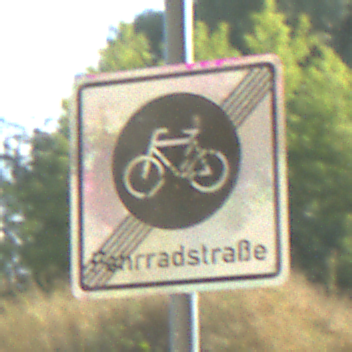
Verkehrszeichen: EndeFahrradstrasse
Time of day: MorningAfternoon
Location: Outdoor (Nature)
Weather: PartlyCloudy
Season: NotSpecified
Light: Natural